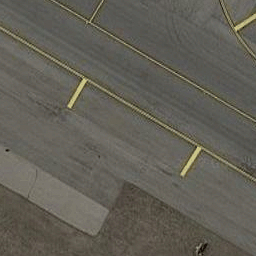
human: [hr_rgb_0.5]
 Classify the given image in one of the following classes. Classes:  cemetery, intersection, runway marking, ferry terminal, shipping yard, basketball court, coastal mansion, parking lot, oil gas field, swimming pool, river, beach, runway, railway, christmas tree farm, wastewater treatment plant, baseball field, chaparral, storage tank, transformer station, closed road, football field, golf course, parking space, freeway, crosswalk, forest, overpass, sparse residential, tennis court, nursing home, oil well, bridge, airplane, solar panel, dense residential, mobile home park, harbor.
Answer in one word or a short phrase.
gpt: runway marking